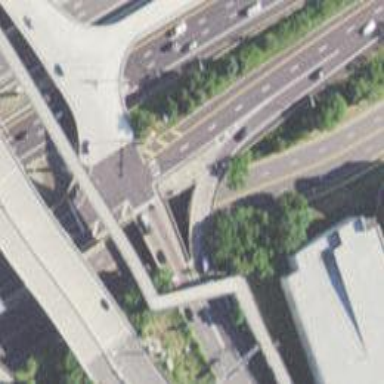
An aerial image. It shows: Secondary link road crossing over bridge.